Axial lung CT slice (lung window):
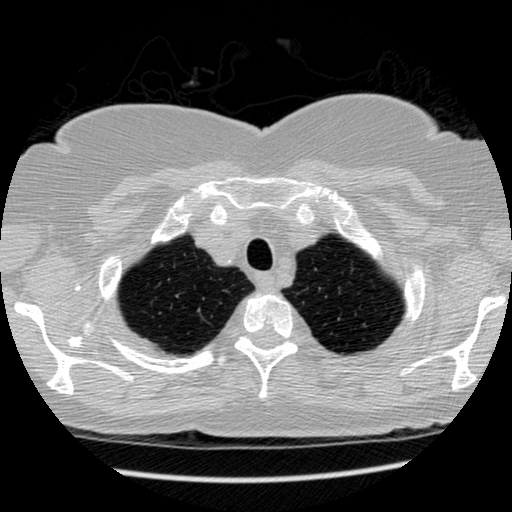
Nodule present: no